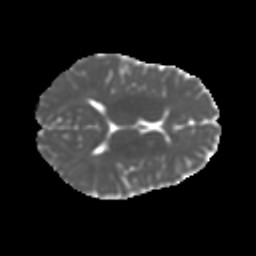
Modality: MD
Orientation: axial
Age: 10
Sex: female
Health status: ill
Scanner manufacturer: ge
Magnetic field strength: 3 T
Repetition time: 6.752 s
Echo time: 0.079 s